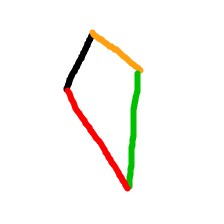
Shape: kite